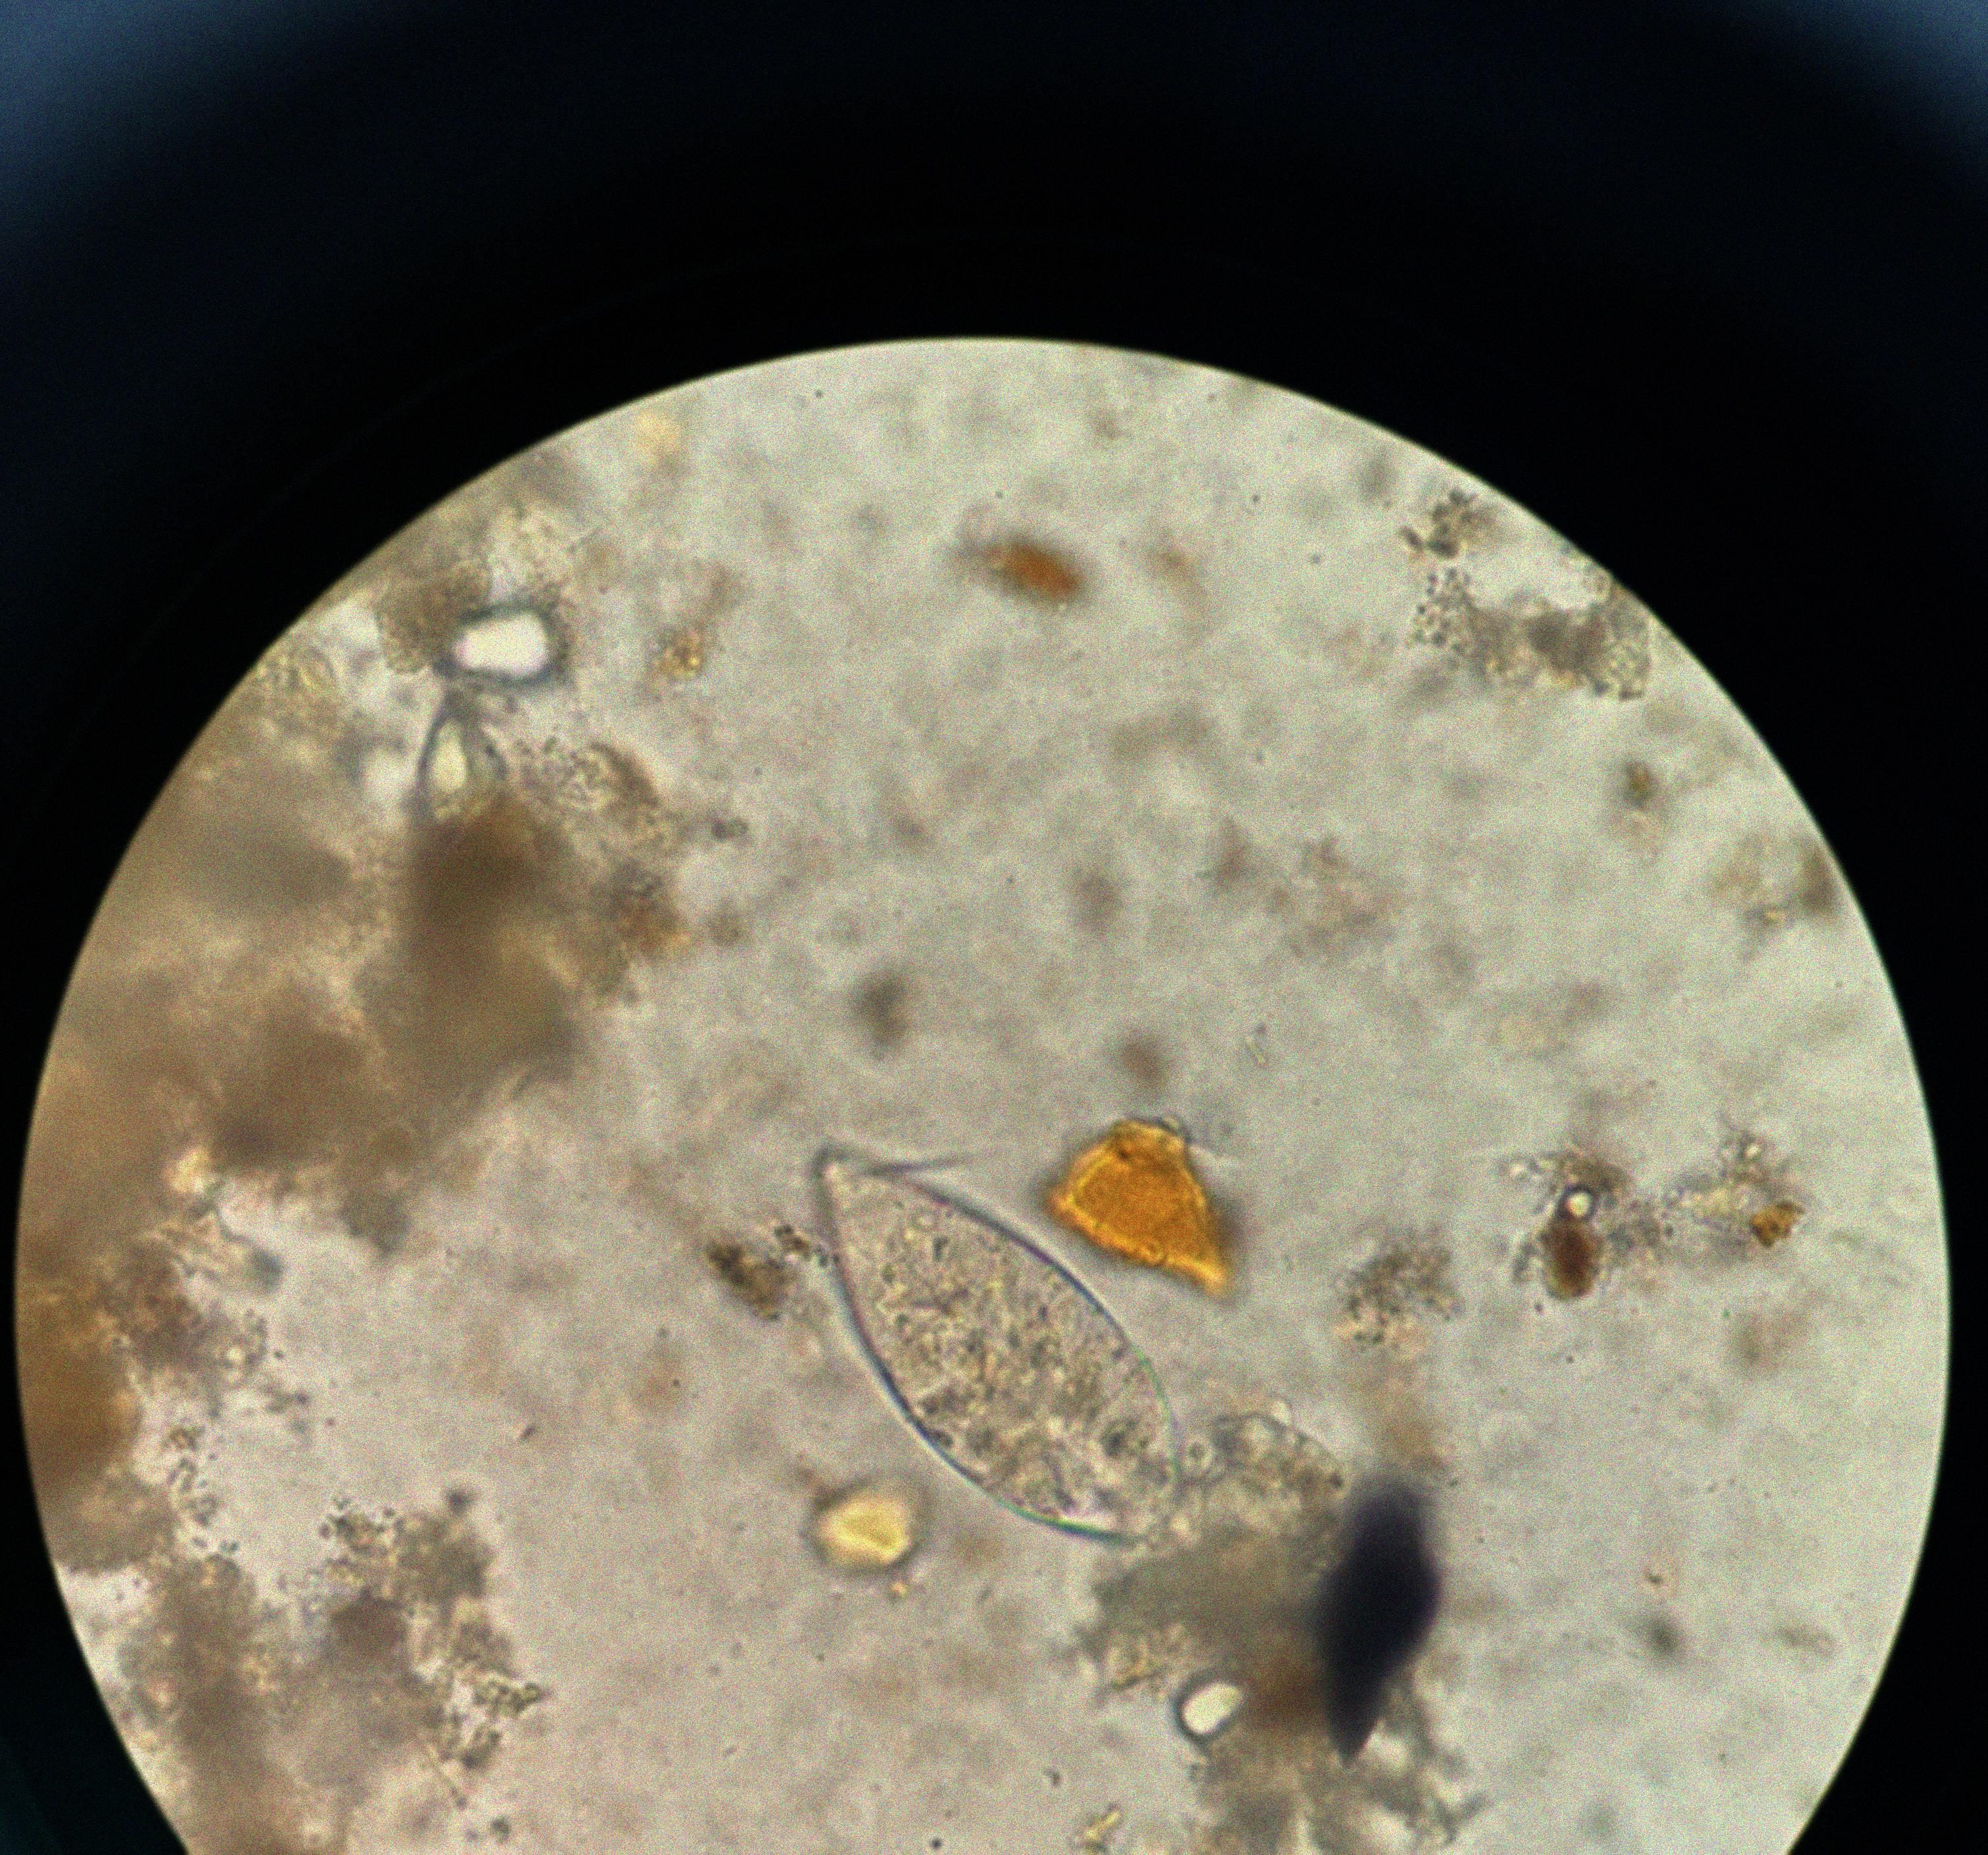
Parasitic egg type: Fasciolopsis buski